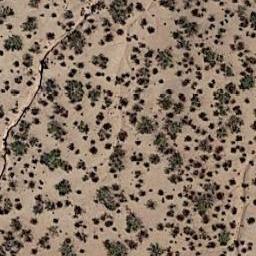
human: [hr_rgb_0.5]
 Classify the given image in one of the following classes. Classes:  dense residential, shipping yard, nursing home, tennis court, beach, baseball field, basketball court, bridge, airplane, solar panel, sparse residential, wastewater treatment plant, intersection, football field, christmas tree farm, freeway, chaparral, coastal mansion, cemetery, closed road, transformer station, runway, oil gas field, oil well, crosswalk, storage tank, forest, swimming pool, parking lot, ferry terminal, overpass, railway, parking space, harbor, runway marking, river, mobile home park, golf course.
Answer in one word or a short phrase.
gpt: chaparral